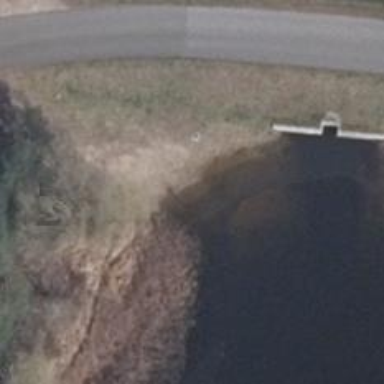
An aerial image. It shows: Emergency fire water pond.